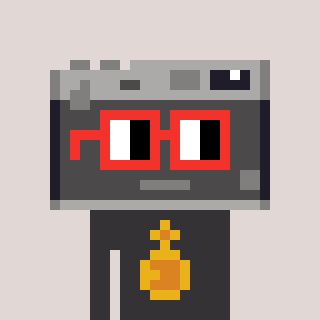
a pixel art character with square red glasses, a camera-shaped head and a grayscale-colored body on a warm background